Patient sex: F
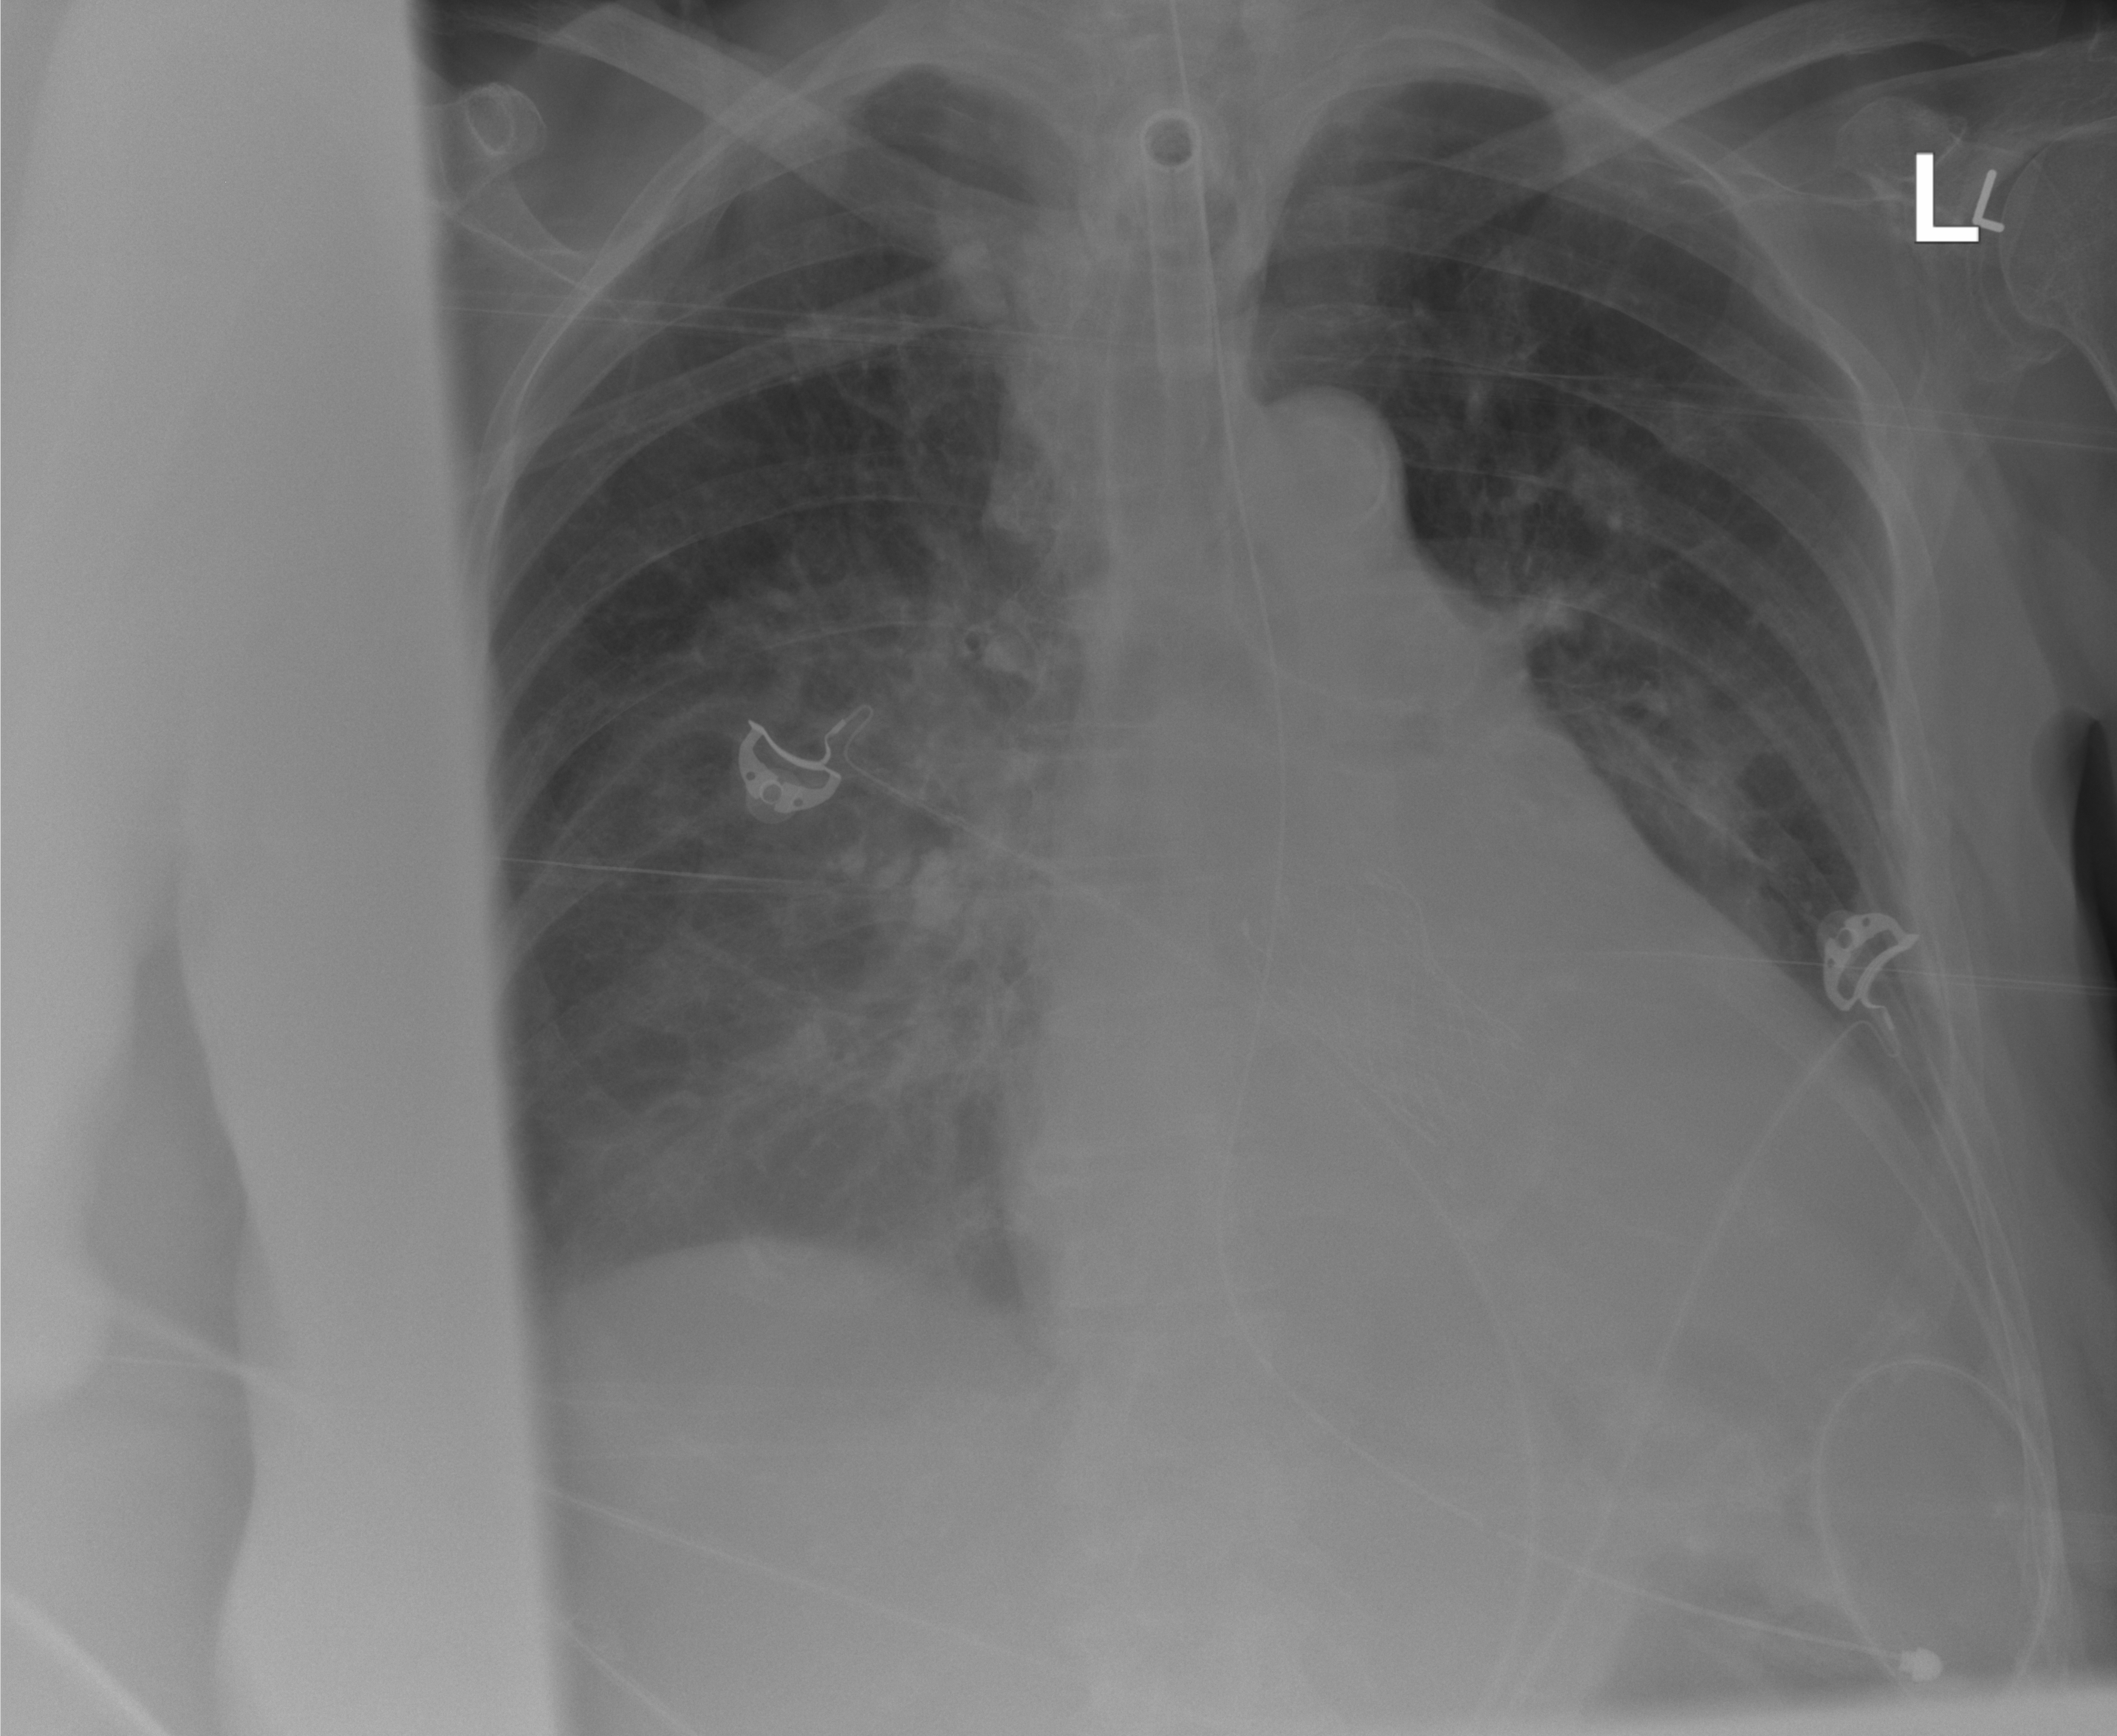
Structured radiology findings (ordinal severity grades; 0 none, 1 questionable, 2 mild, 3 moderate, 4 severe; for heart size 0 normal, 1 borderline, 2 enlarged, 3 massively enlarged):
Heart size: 2
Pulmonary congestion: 0
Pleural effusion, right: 2
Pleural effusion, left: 2
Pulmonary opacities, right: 2
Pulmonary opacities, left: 0
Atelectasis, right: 2
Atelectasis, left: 2